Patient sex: F
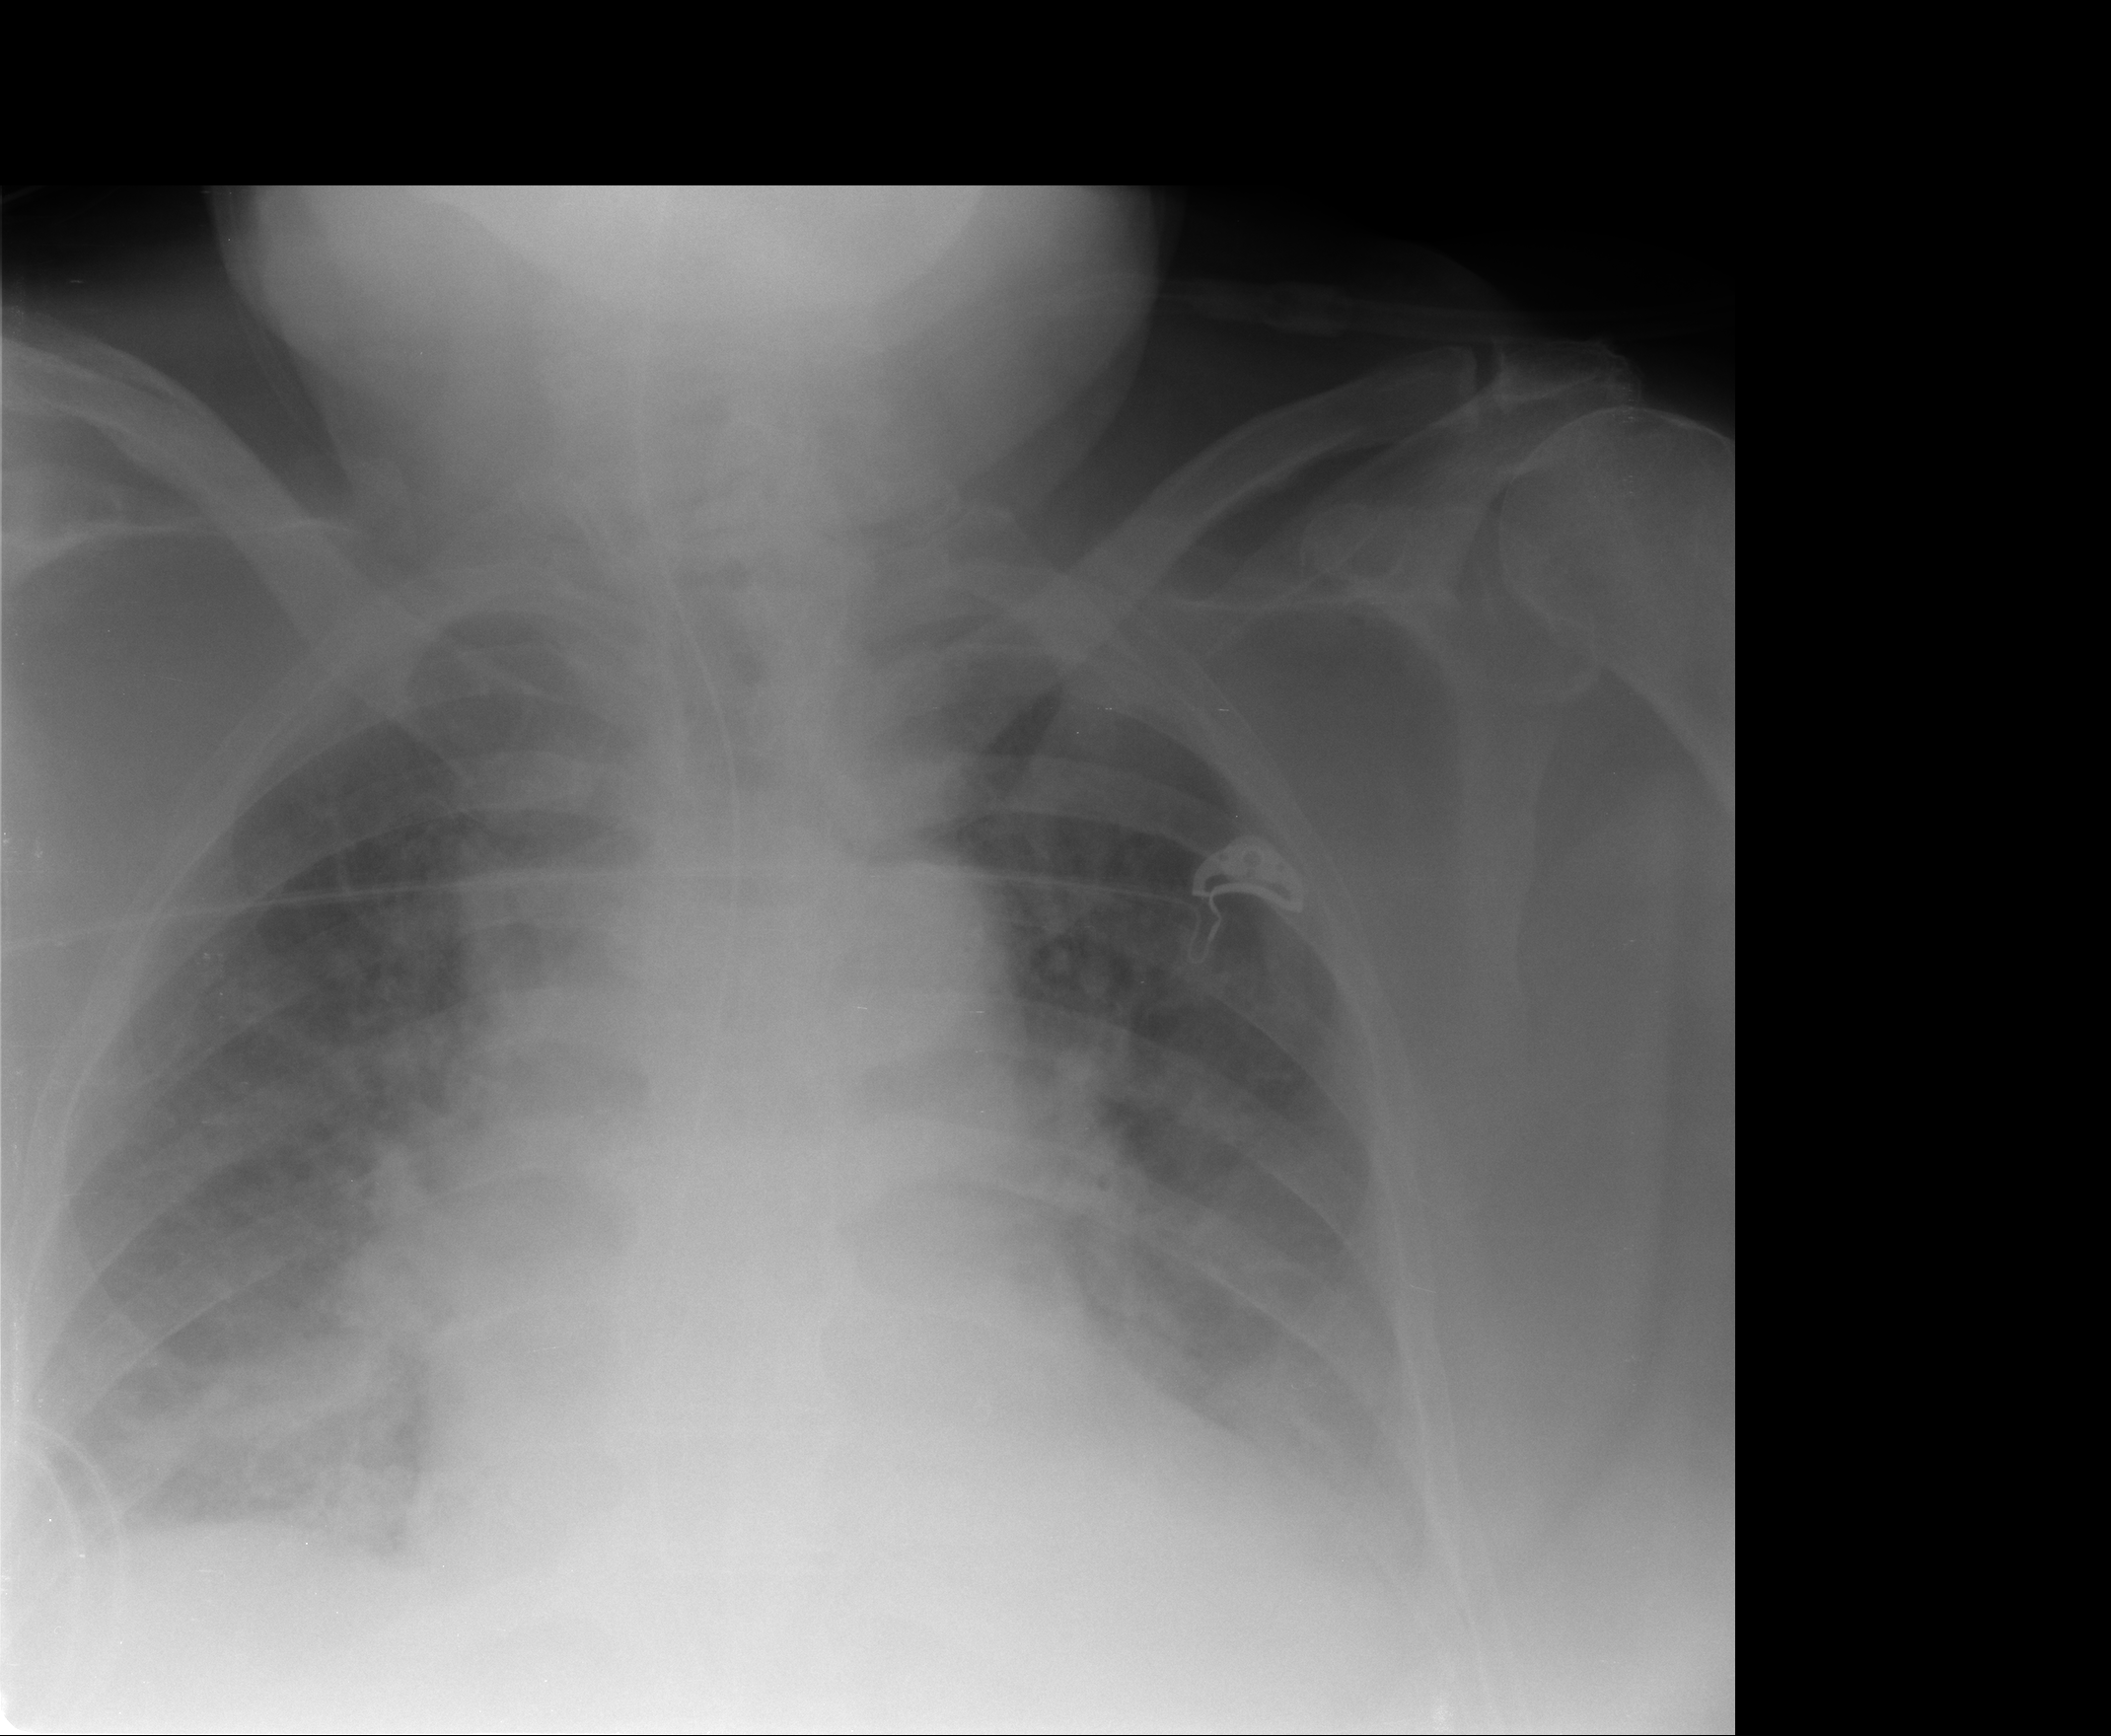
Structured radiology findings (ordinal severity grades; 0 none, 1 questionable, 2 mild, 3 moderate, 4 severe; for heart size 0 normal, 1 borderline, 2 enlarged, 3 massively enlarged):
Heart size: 2
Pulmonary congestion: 3
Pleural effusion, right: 2
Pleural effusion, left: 2
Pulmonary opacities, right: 2
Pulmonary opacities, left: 1
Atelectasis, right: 2
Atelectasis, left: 2